Question:
It would really save me some time and boredom of browsing it all the time...
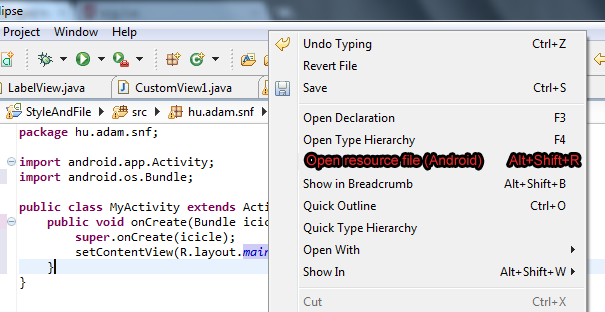
Answer: Hold 'CTRL' and hover your cursor over the 'R.layout.main'
Make sure the latest ADT-plugin is installed